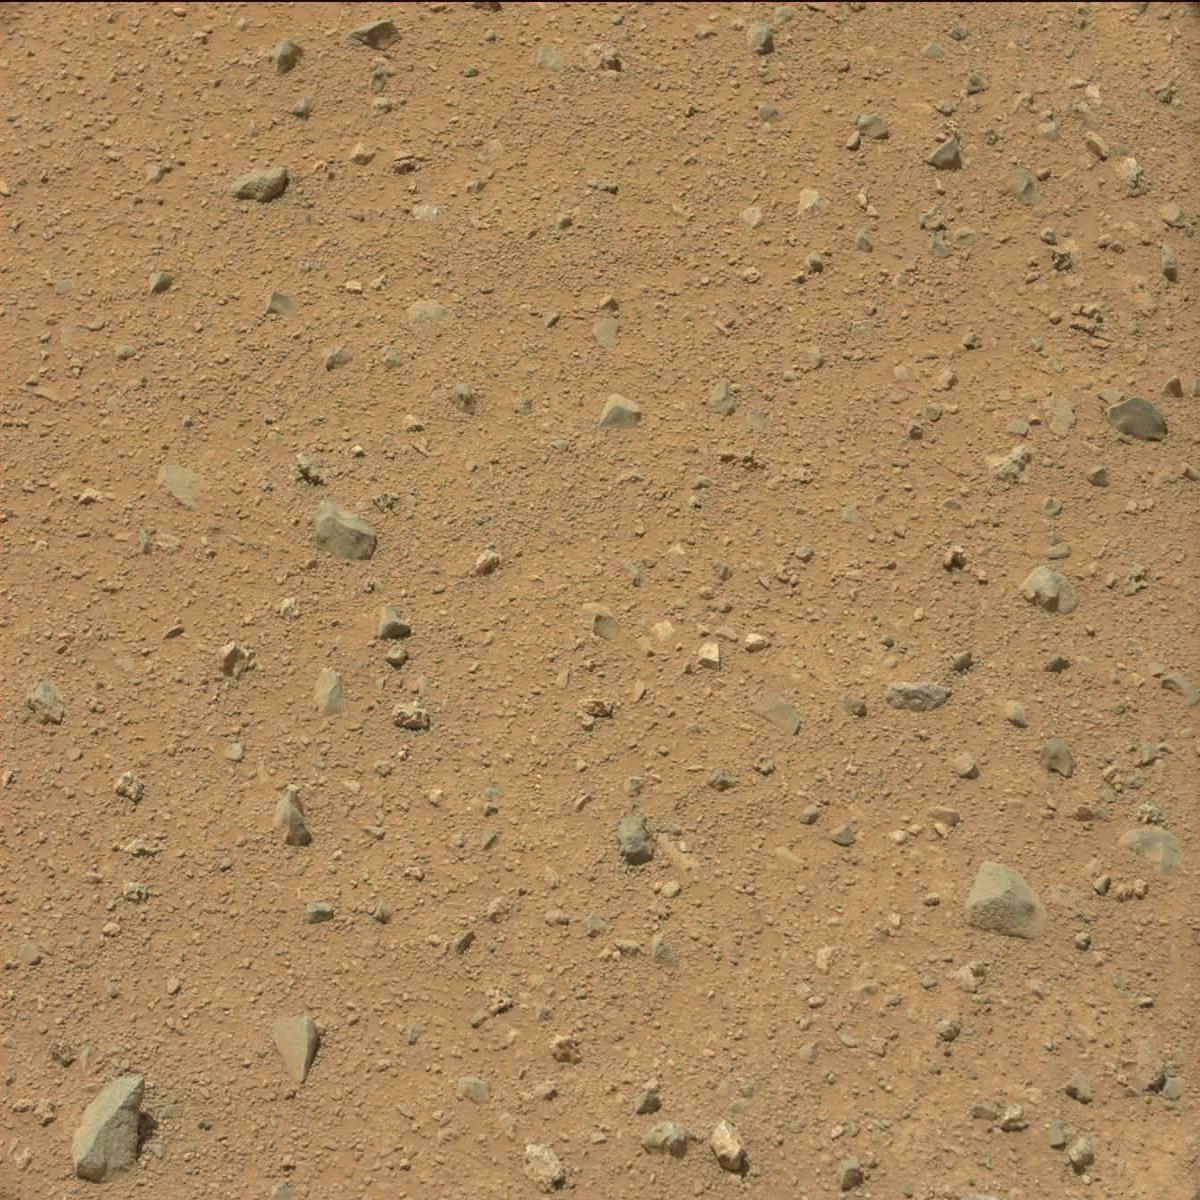
Terrain classes present: Bedrock, Rock, Sand / Soil